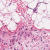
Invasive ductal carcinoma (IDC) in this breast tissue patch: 0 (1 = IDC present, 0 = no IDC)